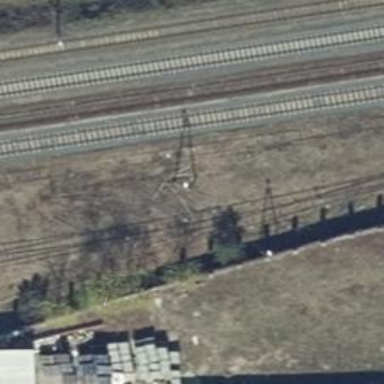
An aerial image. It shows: Railway switch.